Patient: sex M, age 76
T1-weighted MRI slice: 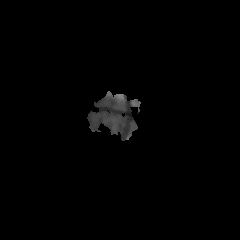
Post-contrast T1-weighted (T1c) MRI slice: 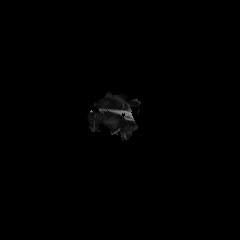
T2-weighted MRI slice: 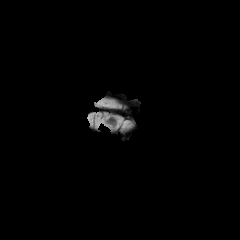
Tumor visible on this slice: no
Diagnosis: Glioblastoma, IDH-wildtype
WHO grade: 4